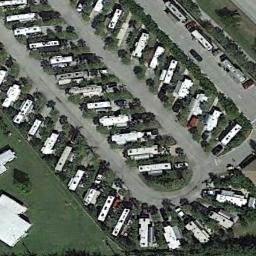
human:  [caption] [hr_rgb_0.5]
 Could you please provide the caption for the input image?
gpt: The mobile home park is on the grass next to the road .

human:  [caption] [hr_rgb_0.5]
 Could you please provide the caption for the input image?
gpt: Many buildings of different shapes and sizes are in mobile home parks .

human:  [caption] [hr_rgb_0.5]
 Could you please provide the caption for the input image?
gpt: There were several cars parked along the road, And there were two rows of mobile homes on the lawn .

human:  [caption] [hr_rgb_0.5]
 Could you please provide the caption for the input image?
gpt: The mobile home park has lots of methodically arranged mobile homes and some roads go through the mobile home park .

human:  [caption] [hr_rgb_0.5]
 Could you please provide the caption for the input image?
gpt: There are many white buildings on green lawns in the mobile home park .